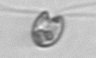
Label: flagellate_morphotype1